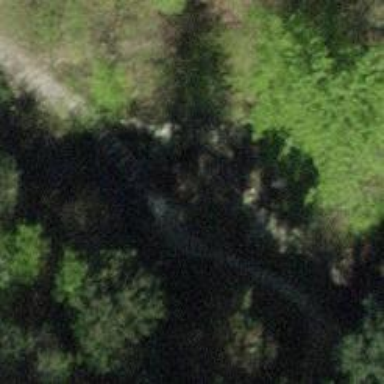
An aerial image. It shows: Rocky path.